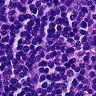
Metastatic tissue present: no